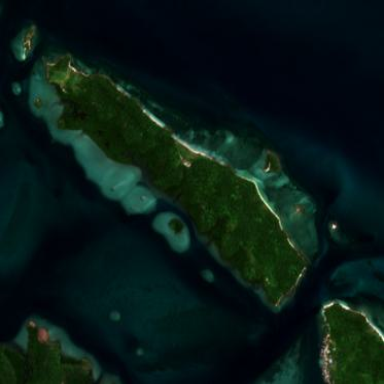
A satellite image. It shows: Island with natural coastline.